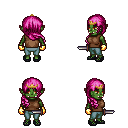
a pixel art fantasy rpg character, female body template, orc, green skin, brown sleeveless shirt, teal pants, pink right-swept hairstyle, gold tiara, gold gloves, ghillies, dagger, four views (front, back, left, right), 2x2 character sprite sheet, small pixel art, hard edges, no anti-aliasing